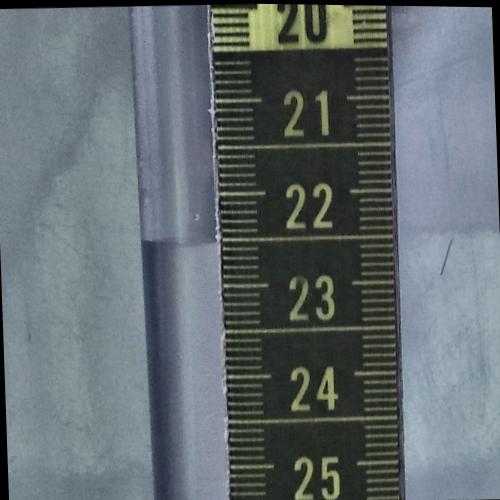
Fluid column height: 22.5 cm